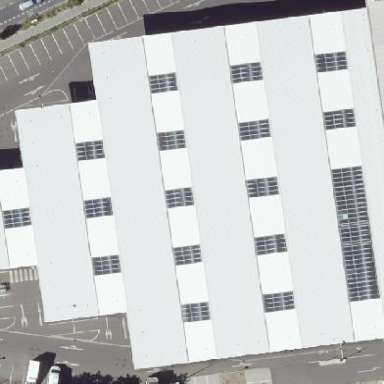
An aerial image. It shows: View of roof of building.